Question: Please how to dynamically change position of div if it is partially hidden.
I have a main wrapper 'div' which has 'overflow:hidden'. I cant change this, cause I am using an animation.
How do I dynamically detect if div is partially/fully hidden when button clicked and then change its position.

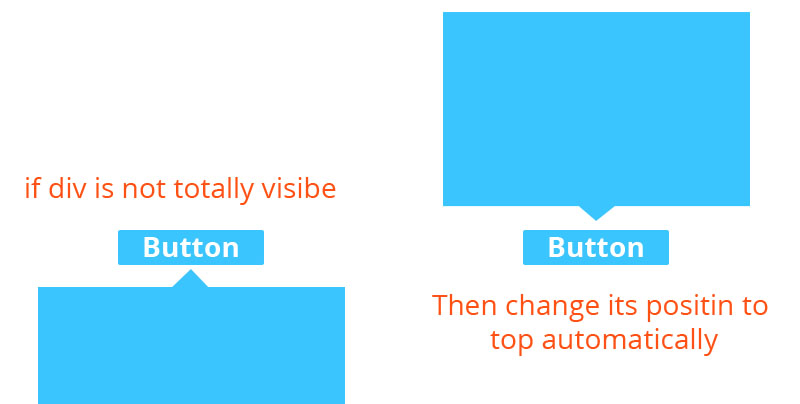
Answer: Use a combination of <URL> to find the y-coordinate of the bottom of the div, and see if that is greater than the height of the window. If so, move it above.
This works for a non-scrolling page. If your page scrolls, it will be a bit more complicated.